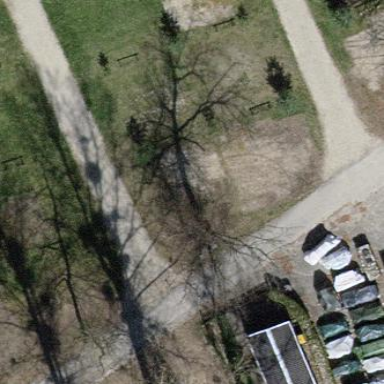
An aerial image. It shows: Camping pitch for tourists.